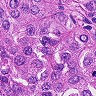
Metastatic tissue present: yes